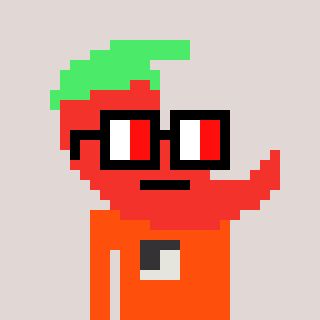
a pixel art character with square glasses with black frames and red eyes, a chilli-shaped head and a orange-colored body on a warm background